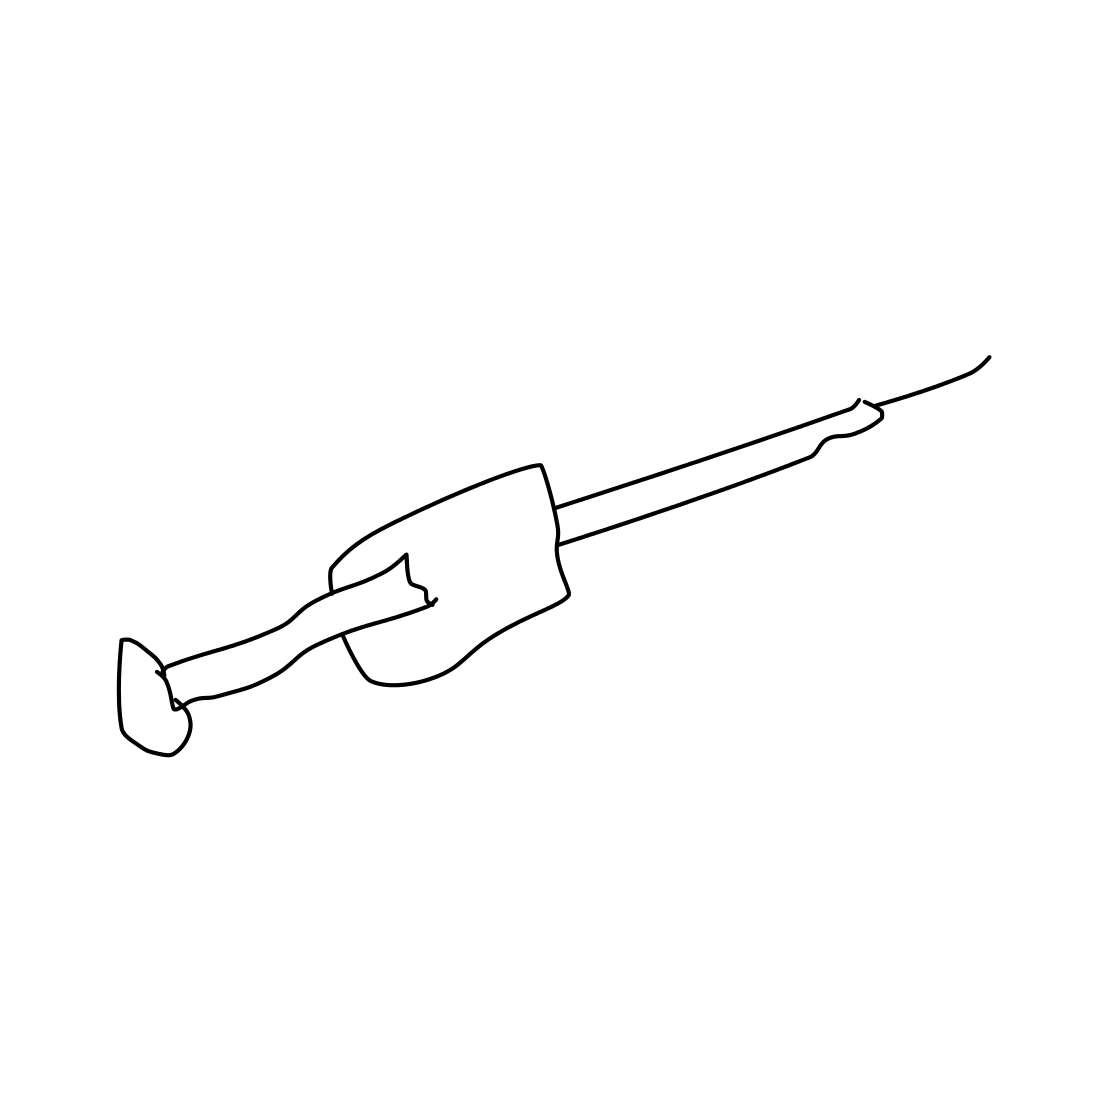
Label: syringe